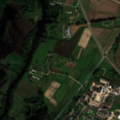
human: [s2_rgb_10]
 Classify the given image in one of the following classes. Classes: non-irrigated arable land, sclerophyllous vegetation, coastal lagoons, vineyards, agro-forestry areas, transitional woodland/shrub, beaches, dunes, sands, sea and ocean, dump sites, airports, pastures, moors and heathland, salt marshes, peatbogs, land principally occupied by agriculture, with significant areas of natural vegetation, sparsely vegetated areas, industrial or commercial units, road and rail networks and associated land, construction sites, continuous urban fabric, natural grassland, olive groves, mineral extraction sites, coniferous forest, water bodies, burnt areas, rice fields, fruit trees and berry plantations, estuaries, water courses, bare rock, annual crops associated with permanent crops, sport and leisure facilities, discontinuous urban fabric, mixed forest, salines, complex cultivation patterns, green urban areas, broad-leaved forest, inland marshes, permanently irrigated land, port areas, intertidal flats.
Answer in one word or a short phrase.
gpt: discontinuous urban fabric, industrial or commercial units, non-irrigated arable land, complex cultivation patterns, land principally occupied by agriculture, with significant areas of natural vegetation